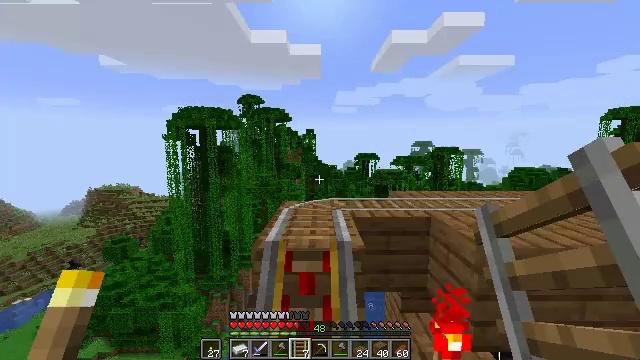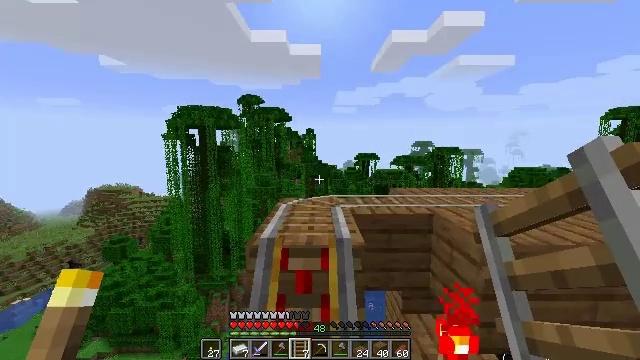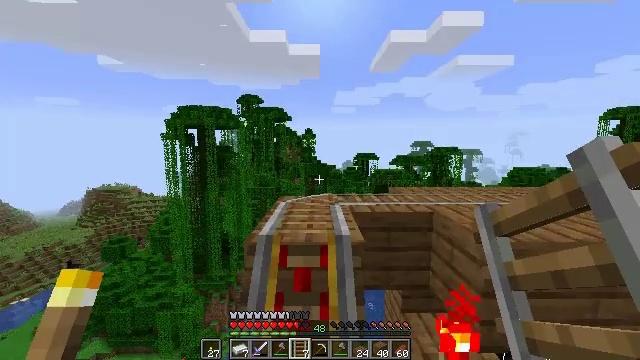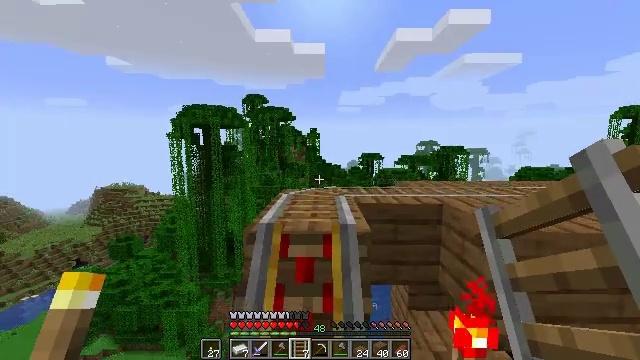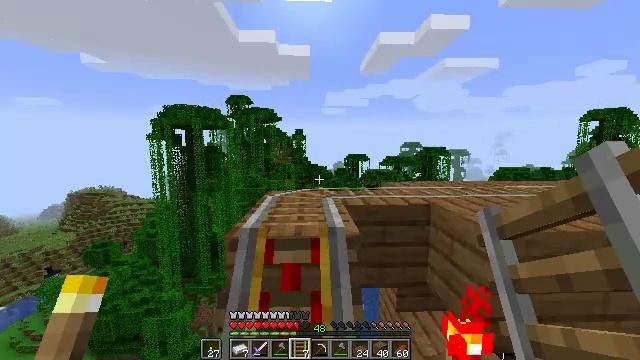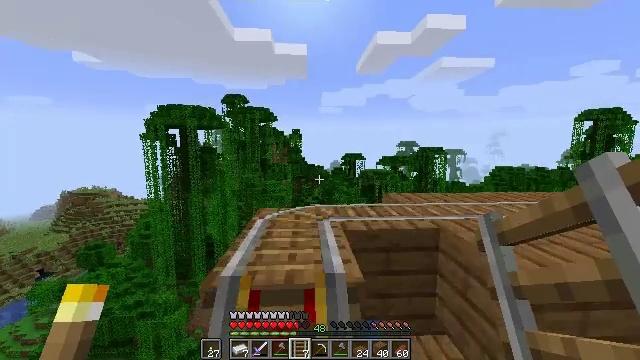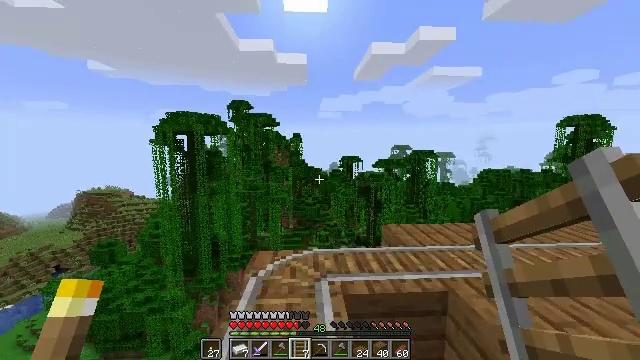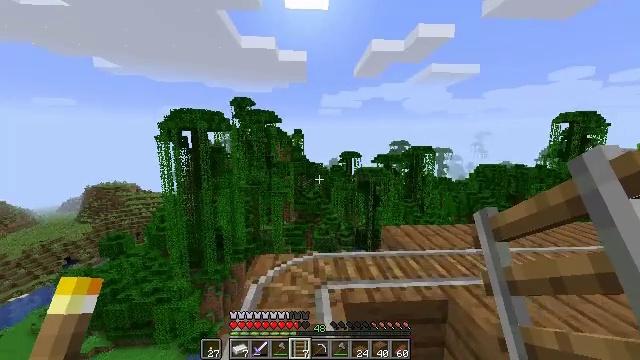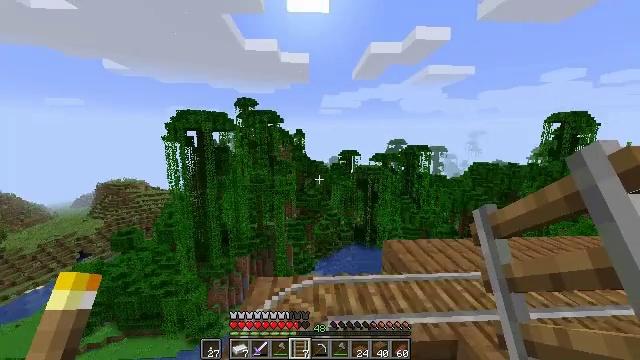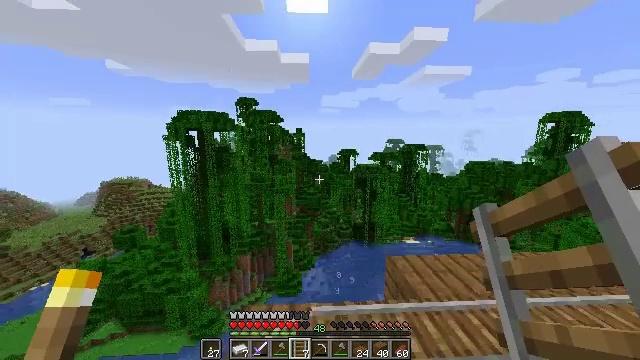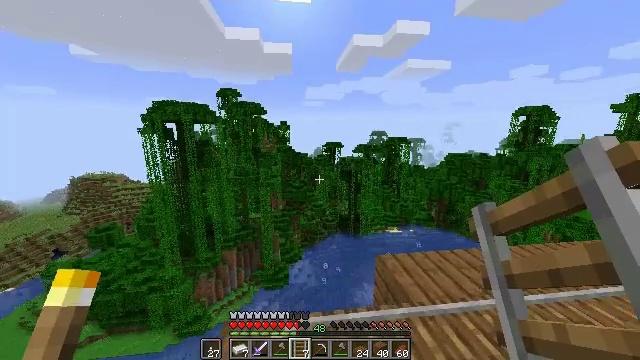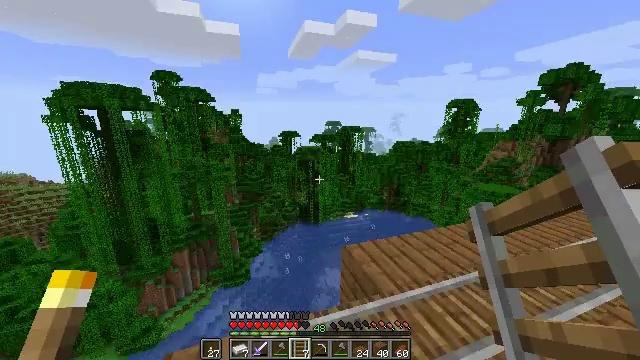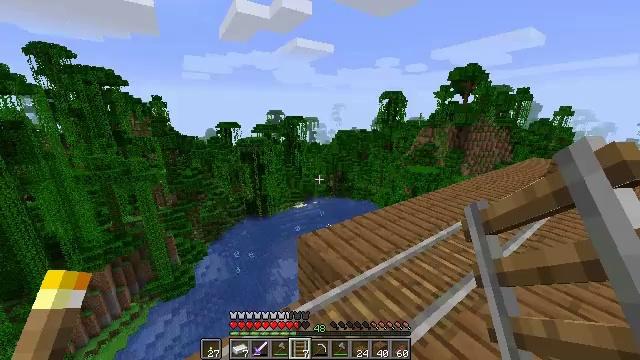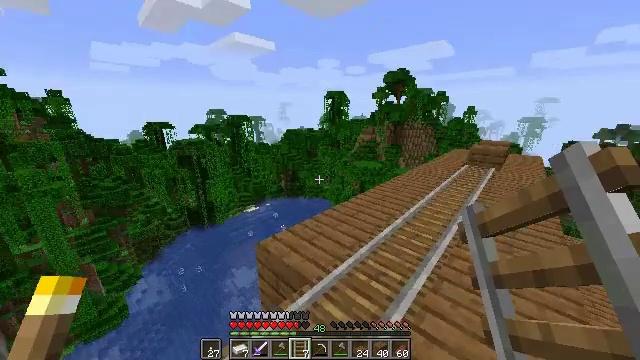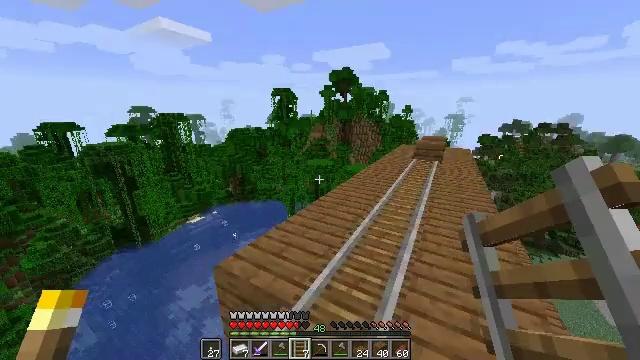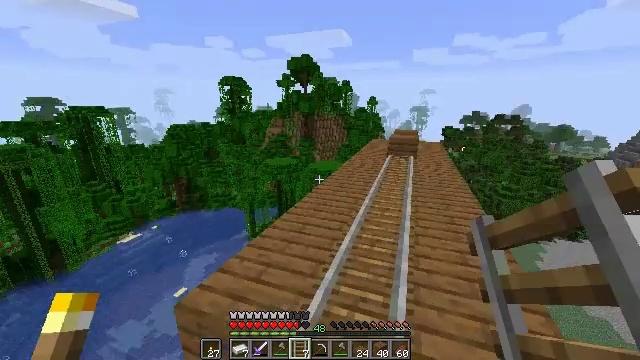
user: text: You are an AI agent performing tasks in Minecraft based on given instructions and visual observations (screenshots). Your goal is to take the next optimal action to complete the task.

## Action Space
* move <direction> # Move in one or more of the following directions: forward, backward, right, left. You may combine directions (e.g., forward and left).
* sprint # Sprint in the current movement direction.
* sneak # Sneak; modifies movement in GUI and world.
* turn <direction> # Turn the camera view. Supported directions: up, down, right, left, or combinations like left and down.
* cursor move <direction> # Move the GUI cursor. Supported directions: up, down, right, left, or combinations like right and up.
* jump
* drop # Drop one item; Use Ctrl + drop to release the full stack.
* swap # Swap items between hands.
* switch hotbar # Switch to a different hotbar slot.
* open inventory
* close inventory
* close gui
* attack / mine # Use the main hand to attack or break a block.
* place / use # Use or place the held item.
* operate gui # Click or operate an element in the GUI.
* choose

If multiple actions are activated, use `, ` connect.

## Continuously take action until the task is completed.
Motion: motion action
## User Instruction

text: Collect the spruce slab.
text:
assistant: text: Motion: move forward, jump
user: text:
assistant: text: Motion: move forward, jump
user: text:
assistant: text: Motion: move forward, turn left, jump
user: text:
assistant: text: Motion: move forward, turn right, jump
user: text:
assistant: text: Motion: move forward, sprint, jump
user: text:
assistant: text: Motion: move forward, sprint, jump
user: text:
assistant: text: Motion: move forward, sprint, turn down, jump
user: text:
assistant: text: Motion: move forward, sprint, jump
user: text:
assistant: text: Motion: move forward, jump
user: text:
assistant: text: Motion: move forward, turn right and down, jump
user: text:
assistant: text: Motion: move forward, turn right and down
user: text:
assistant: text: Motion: move forward, turn right and down
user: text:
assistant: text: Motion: turn right
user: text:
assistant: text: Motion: turn right
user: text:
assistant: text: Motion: turn right
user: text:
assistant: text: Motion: turn right
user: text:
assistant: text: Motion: turn right
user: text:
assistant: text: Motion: no_op
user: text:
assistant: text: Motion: turn right
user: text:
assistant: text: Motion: no_op
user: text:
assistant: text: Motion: move forward
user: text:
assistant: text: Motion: move forward, turn right and up
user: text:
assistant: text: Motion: move forward, turn right
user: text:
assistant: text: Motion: move forward
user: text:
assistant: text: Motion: move forward
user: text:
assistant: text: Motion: move forward, sprint
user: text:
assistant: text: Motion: move forward, sprint
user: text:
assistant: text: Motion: move forward, sprint
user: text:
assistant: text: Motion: move forward, sprint
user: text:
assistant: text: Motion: move forward, turn left